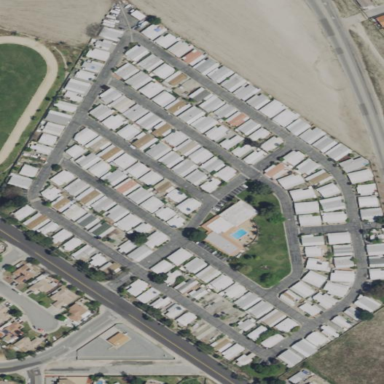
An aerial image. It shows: Residential area designated as trailer park.